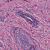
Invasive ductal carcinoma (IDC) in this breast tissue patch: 1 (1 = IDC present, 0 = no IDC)